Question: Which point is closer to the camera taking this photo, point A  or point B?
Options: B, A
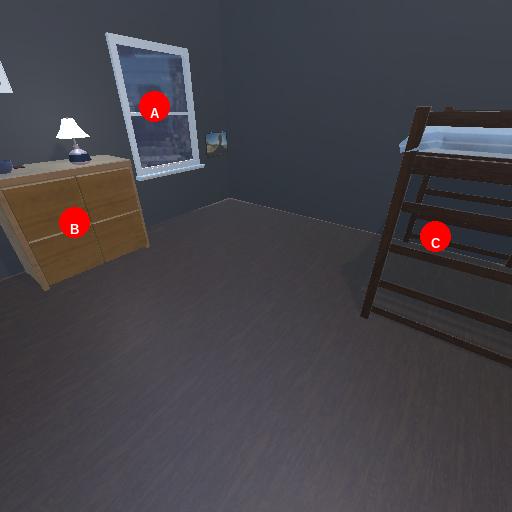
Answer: B